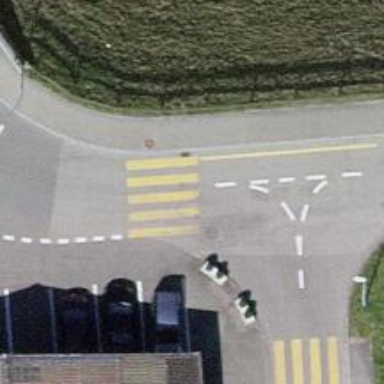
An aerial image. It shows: Footway with zebra crossing.